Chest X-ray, PA view. Patient: 51 years old, sex M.
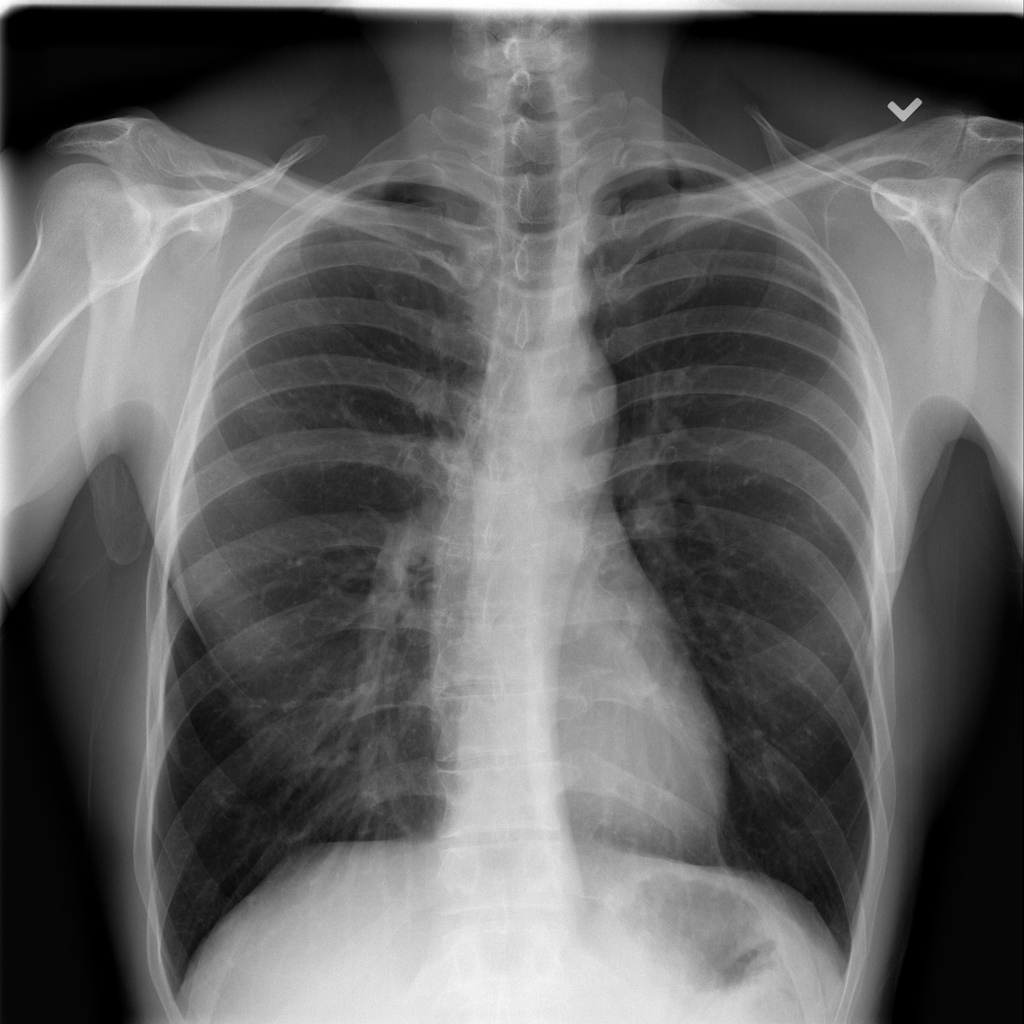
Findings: No Finding